【题型】选择题　【知识点】函数　【难度】easy
已知函数$f(x)=(x-a)(x-b)$（其中$a>b$）的图象如图所示，则函数$g(x)=a^x+b$的图象是（）

A.

B.

C.

D.

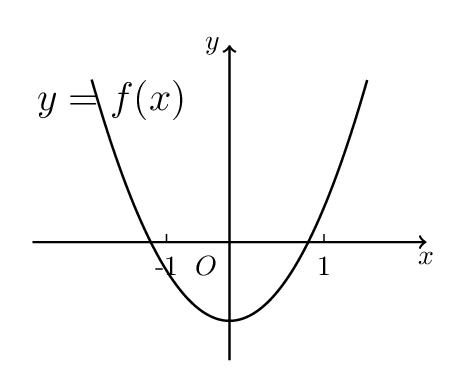
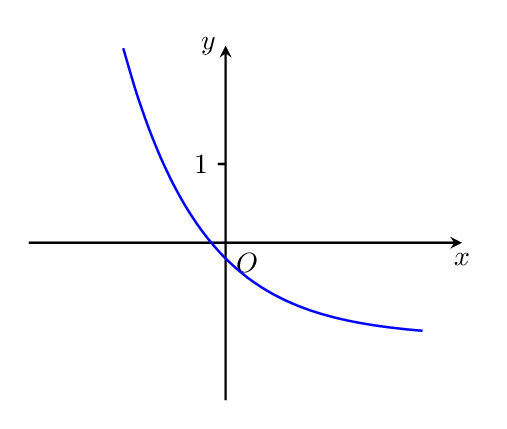
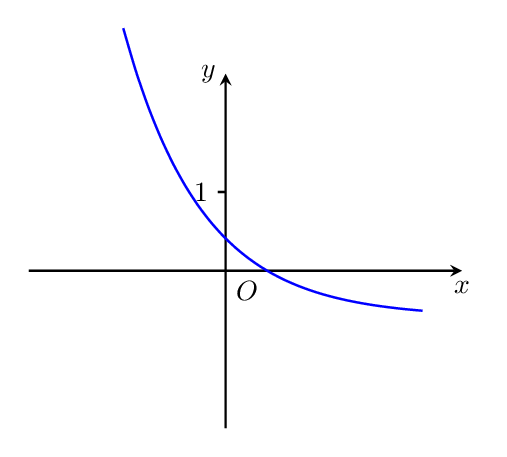
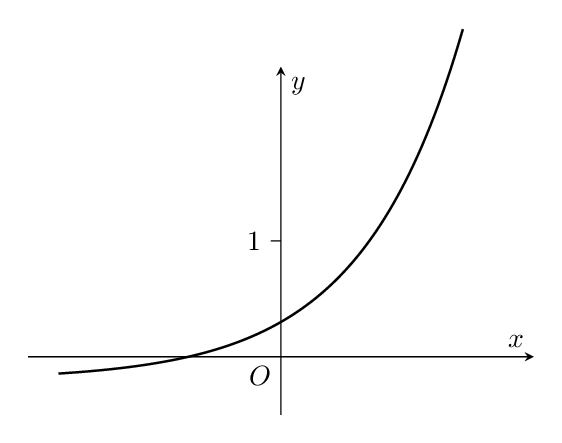
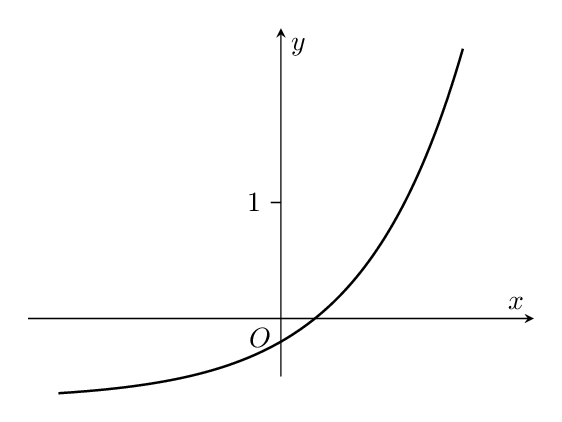
【解答】
【答案】A

【分析】由二次函数的图象可得$b < -1$，$0 < a < 1$，然后结合指数函数的图象分析判断即可.

【详解】由二次函数$f(x)=(x-a)(x-b)$（其中$a>b$）的图象可得$b < -1$，$0 < a < 1$，

所以$y=a^x$的图象过点$(0,1)$，且在$\mathbf{R}$上为减函数，则函数$g(x)=a^x+b$递减，排除CD；

因为$b < -1$，所以将$y=a^x$的图象向下平移$|b|(|b|>1)$个单位可得$g(x)=a^x+b$的图象，排除B；

故选：A